Aerial crown-view tile of a tropical tree (Barro Colorado Island, Panama), acquired 20240918:
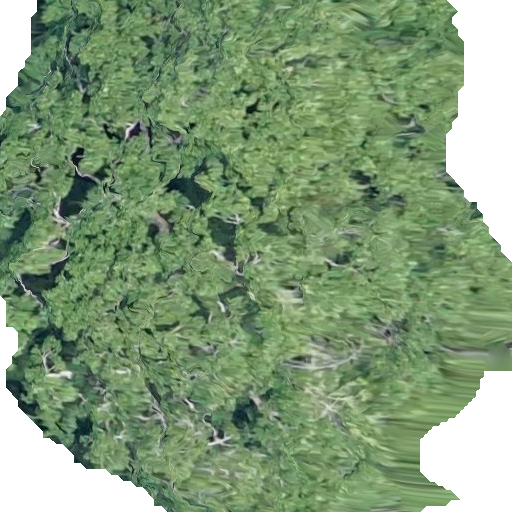
Species: Sterculia apetala
GBIF accepted scientific name: Sterculia apetala
Crown area: 403.726 m²